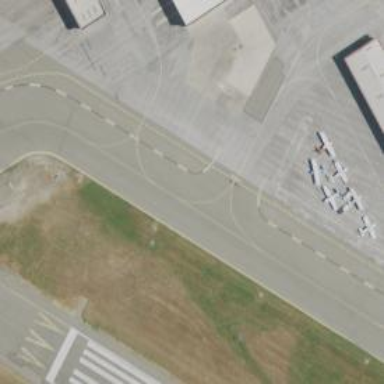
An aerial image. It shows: Image of taxiway at airport.